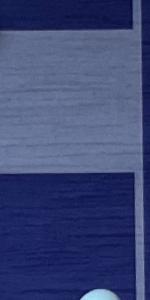
Label: Empty